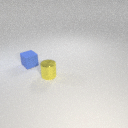
small blue rubber cube to the left of small yellow metal cylinder